Question: I have two table like this

I want write SQL query that retrieve FORD,MAZDA,TOYOTA when the owner is John
and another SQL query to retrieve MITSUBISHI , JEEP , HONDA when the owner is Joseph.
Can I do that ?
Can you help me?
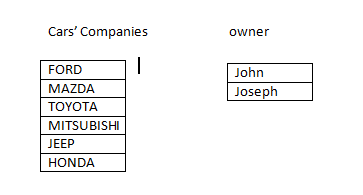
Answer: execute and import these tables into your database in phpmyadmin
'''
-- phpMyAdmin SQL Dump
-- version 4.1.14
-- http://www.phpmyadmin.net
--
-- Host: 127.0.0.1
-- Generation Time: Mar 15, 2016 at 02:06 PM
-- Server version: 5.6.17
-- PHP Version: 5.5.12
SET SQL_MODE = "NO_AUTO_VALUE_ON_ZERO";
SET time_zone = "+00:00";
/*!40101 SET @OLD_CHARACTER_SET_CLIENT=@@CHARACTER_SET_CLIENT */;
/*!40101 SET @OLD_CHARACTER_SET_RESULTS=@@CHARACTER_SET_RESULTS */;
/*!40101 SET @OLD_COLLATION_CONNECTION=@@COLLATION_CONNECTION */;
/*!40101 SET NAMES utf8 */;
--
-- Database: 'testing'
--
-- --------------------------------------------------------
--
-- Table structure for table 'cars'
--
CREATE TABLE IF NOT EXISTS 'cars' (
'id' int(11) NOT NULL AUTO_INCREMENT,
'owner_id' text NOT NULL,
'car' text NOT NULL,
PRIMARY KEY ('id')
) ENGINE=InnoDB DEFAULT CHARSET=latin1 AUTO_INCREMENT=7 ;
--
-- Dumping data for table 'cars'
--
INSERT INTO 'cars' ('id', 'owner_id', 'car') VALUES
(1, '1255', 'FORD'),
(2, '1255', 'MAZDA'),
(3, '1255', 'TOYOTA'),
(4, '1455', 'MITSUBISHI'),
(5, '1455', 'JEEP'),
(6, '1455', 'HONDA');
-- --------------------------------------------------------
--
-- Table structure for table 'owners'
--
CREATE TABLE IF NOT EXISTS 'owners' (
'id' int(11) NOT NULL AUTO_INCREMENT,
'owner_id' text NOT NULL,
'owner' text NOT NULL,
PRIMARY KEY ('id')
) ENGINE=InnoDB DEFAULT CHARSET=latin1 AUTO_INCREMENT=6 ;
--
-- Dumping data for table 'owners'
--
INSERT INTO 'owners' ('id', 'owner_id', 'owner') VALUES
(1, '1255', 'Jhon'),
(2, '1455', 'Joseph');
/*!40101 SET CHARACTER_SET_CLIENT=@OLD_CHARACTER_SET_CLIENT */;
/*!40101 SET CHARACTER_SET_RESULTS=@OLD_CHARACTER_SET_RESULTS */;
/*!40101 SET COLLATION_CONNECTION=@OLD_COLLATION_CONNECTION */;
'''
and then execute this query below
'''
SELECT cars.*
FROM cars
JOIN owners
ON owners.owner_id = cars.owner_id
where cars.owner_id ='1455'
Order By cars.car ASC
'''
now you will understand the basic way to do what you asked